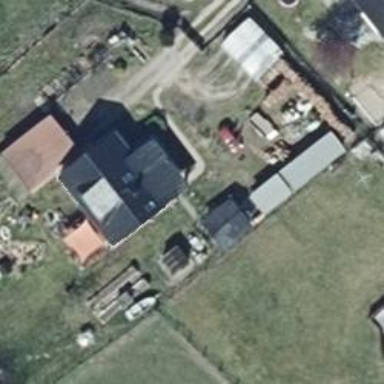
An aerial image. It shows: Black flat-roofed house.